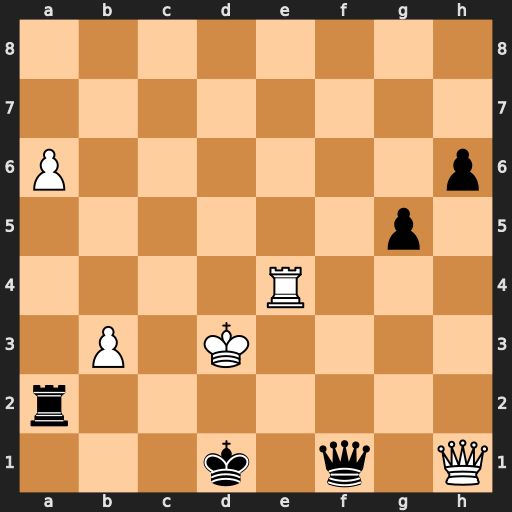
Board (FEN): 8/8/P6p/6p1/4R3/1P1K4/r7/3k1q1Q
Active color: w
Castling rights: -
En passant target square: -
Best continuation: Qxf1#